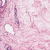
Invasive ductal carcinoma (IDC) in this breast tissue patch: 0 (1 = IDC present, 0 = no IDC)